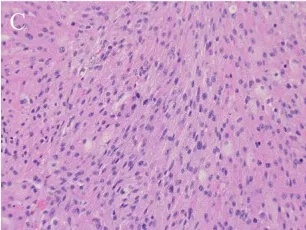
Histopathological features of the tumor. (C) The tumor cells are arranged in sheets, and cords of plump [hematoxylin and eosin (H&E) stain, x 200.
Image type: pathology (h&e)